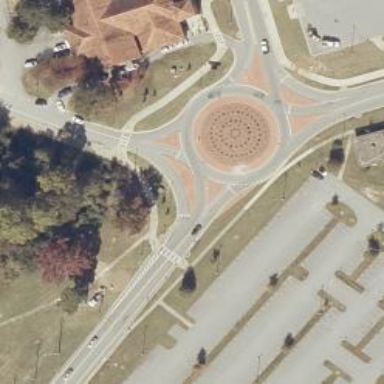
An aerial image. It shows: Roundabout at tertiary road junction.